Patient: sex F, age 71
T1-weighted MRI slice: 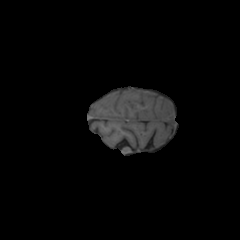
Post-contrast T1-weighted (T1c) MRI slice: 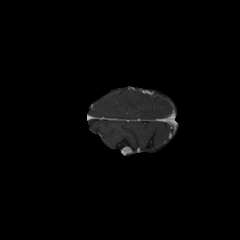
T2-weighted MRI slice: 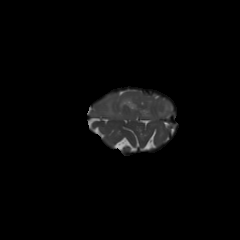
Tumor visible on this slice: yes
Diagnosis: Glioblastoma, IDH-wildtype
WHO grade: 4